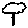
Label: tree